Question: I have a gridview populated by checkbox using the code below
Data Source Result:
'''
Branch,101,102,103,104,105,106,107,108,109,110
00001,null,null,null,null,null,null,null,null,null,null
00016,1,1,1,1,1,0,0,0,0,0
00244,1,1,1,1,1,1,1,1,1,1
<asp:TemplateField HeaderText="101">
<ItemTemplate>
<asp:CheckBox runat="server" id="cb101" Checked='<%# Eval("101").ToString().Equals("1") %>' />
</ItemTemplate>
</asp:TemplateField>... and so on
'''

It is properly working for checkbox if if the column is 0 and 1.
Now what I need to do is if the column is null the checkbox should be disabled/readonly
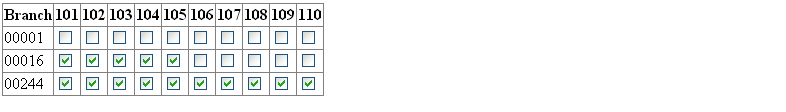
Answer: It should be something like this:
'''
<asp:CheckBox runat="server" id="CheckBox1" Checked='<%# Eval("101").ToString()=="1" ? true : false %>' Enabled='<%#(String.IsNullOrEmpty(Eval("101").ToString()) ? false: true) %>'/>
'''
And it worked for me.